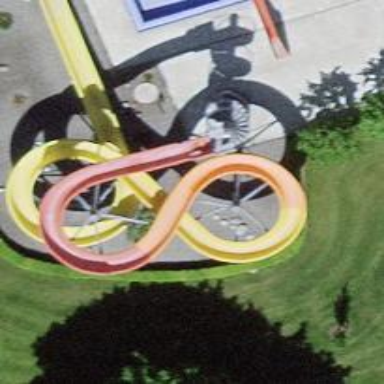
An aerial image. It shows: Water slide attraction.